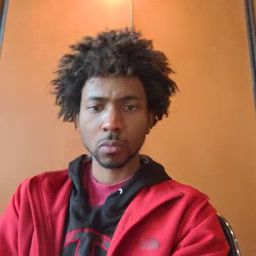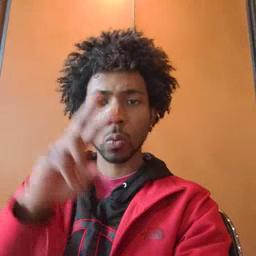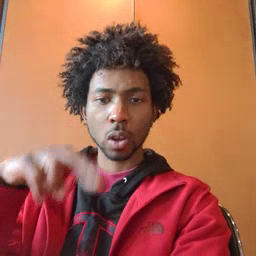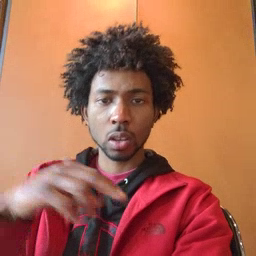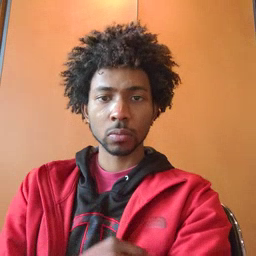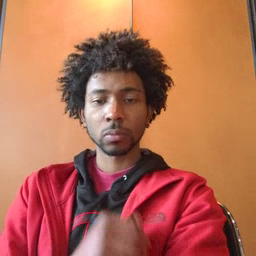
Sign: read